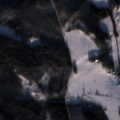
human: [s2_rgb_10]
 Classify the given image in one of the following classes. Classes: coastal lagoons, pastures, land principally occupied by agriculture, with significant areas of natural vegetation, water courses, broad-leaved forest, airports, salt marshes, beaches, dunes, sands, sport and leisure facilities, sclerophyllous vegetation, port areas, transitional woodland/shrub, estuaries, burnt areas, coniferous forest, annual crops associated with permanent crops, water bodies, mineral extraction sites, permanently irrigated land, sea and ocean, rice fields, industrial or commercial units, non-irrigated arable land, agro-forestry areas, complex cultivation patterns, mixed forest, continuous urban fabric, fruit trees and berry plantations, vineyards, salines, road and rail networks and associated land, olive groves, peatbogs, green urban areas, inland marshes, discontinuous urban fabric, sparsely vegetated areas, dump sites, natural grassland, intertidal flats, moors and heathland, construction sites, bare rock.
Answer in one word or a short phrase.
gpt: non-irrigated arable land, land principally occupied by agriculture, with significant areas of natural vegetation, coniferous forest, mixed forest, water bodies